Question: I want to make a GUI with Java swing/JPanel with a textured background. I found a few tutorials on the topic that texture within the boundaries of the control its being applied to, like this:

That's easy enough. I can't figure out how to apply textures, (not necessarily the same texture) elsewhere, like on the tabs title bar, the background, scroll bars... basically everywhere that's still yellow.
How do I do this? Does this require making my own 'Look and Feel'?
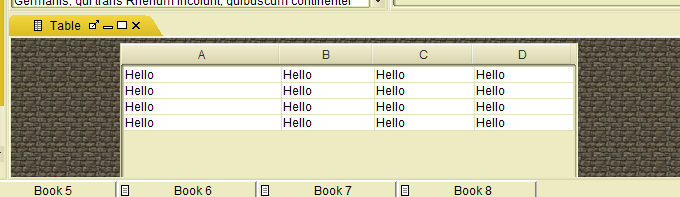
Answer: Components have a variety of functions named 'paint___' that control the drawing of various parts. I overrode these and tiled 'Graphics.drawImage()' in the parts responsible for the background.